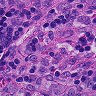
Metastatic tissue present: yes